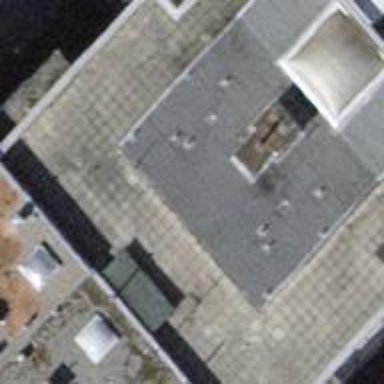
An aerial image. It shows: Building with flat roof oriented across its structure.